Field crop: maize
Growth stage: 2
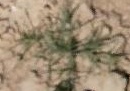
Species: salsola